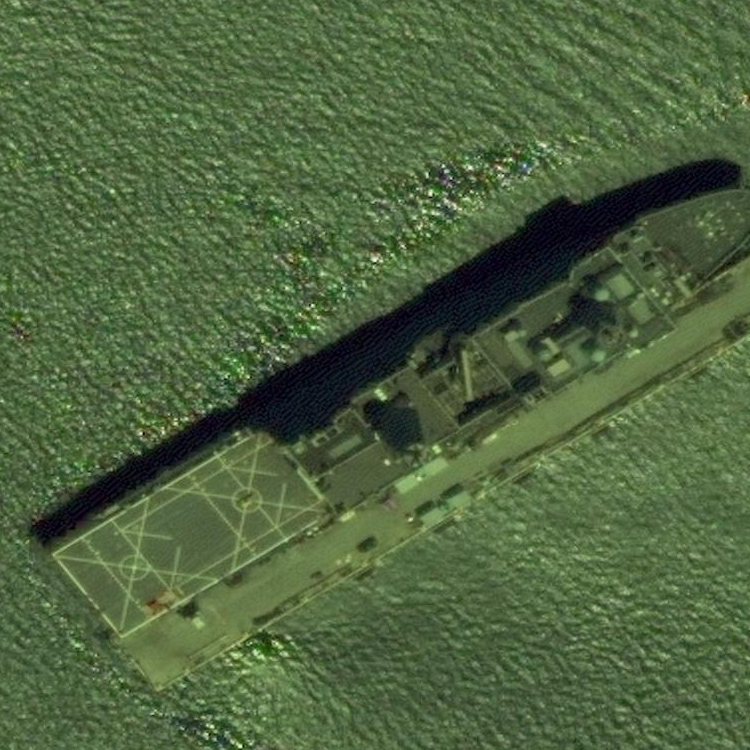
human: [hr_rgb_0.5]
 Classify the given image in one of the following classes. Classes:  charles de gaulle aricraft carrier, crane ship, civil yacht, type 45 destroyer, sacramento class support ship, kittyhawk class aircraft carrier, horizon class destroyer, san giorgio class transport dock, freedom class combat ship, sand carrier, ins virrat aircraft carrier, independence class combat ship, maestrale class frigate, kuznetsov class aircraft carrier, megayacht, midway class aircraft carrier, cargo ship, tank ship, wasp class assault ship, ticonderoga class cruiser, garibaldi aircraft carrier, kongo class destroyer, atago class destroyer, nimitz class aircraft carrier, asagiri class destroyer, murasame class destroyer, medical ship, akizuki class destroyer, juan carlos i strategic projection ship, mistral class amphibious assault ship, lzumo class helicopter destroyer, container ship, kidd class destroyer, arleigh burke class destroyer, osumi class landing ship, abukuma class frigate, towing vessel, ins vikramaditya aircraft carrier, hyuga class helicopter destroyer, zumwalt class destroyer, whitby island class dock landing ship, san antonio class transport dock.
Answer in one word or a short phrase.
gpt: Whitby Island class dock landing ship